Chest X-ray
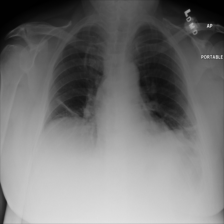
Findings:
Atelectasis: positive
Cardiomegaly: negative
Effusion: negative
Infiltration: negative
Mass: negative
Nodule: negative
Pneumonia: negative
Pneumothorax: negative
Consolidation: negative
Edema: negative
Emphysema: negative
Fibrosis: negative
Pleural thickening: negative
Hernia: negative